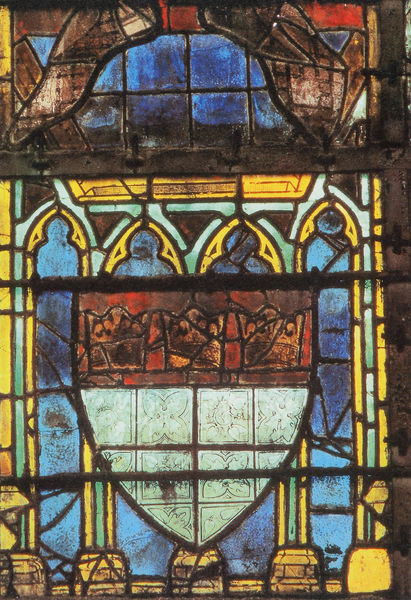
Titel: Kölner Wappen in den Chorfenstern des Doms
Standort: Köln, Dom (EU - D - NRW)
Schlagwörter: blau, weiß, gelb, grün, braun, bunt, fenster, glas, licht, säulen, rot, muster, bild, kirche, drei, gotik, farbig, blue, red, green, yellow, verzierung, bögen, dom, linie, scheiben, mosaik, bleiglas, kathedrale, wappen, braum, buntglas, glasmalerei, spitzbogen, spitzbögen, gothik, quadrat, gothisch, verglast, kronen, blei, kirchenfenster, dreipass, wapen, buntgals, bliglas, colorfull, bleinetz, church window